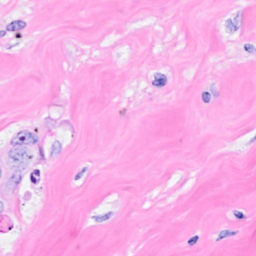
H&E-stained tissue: Breast